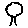
Label: tree